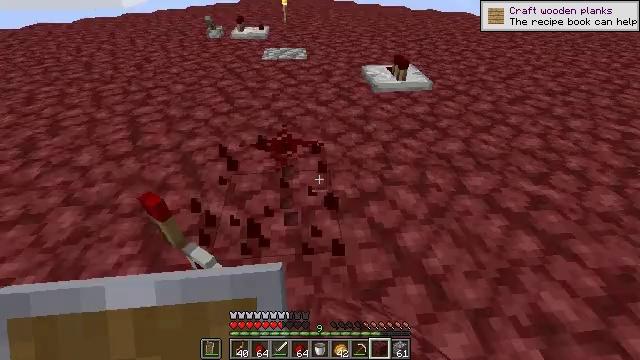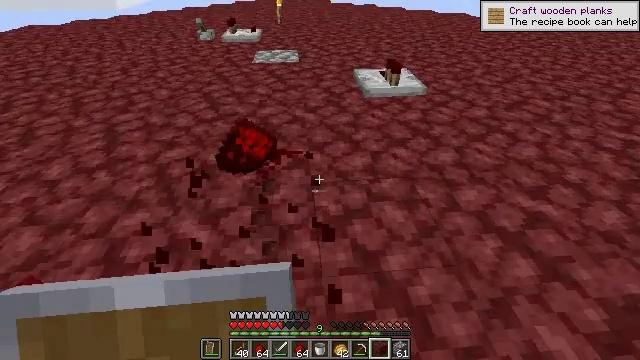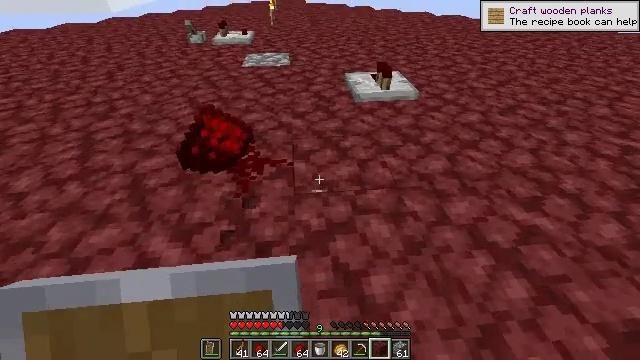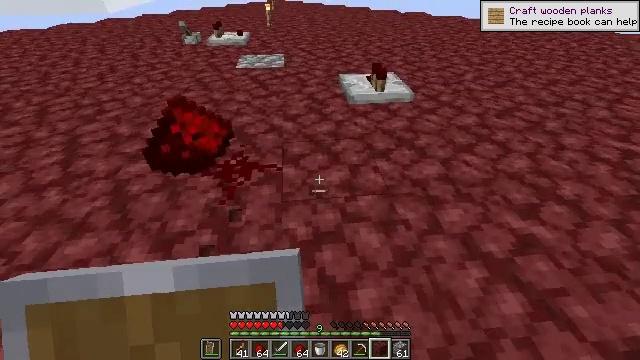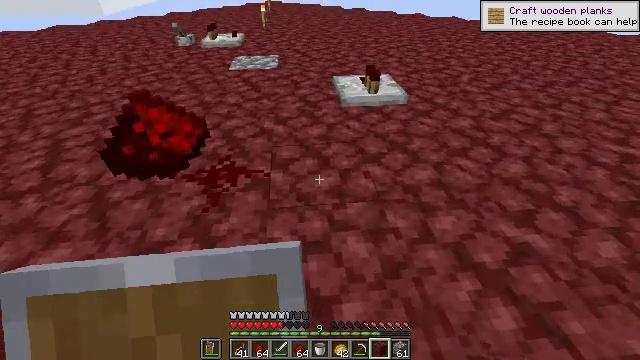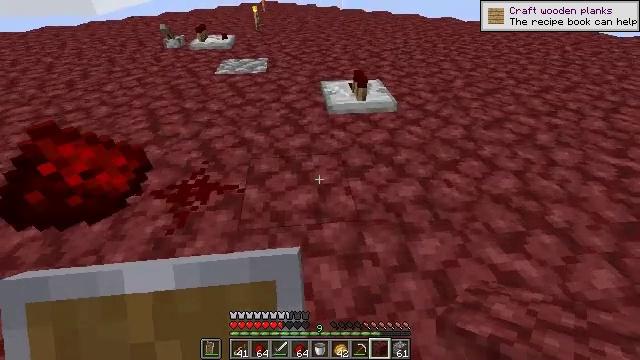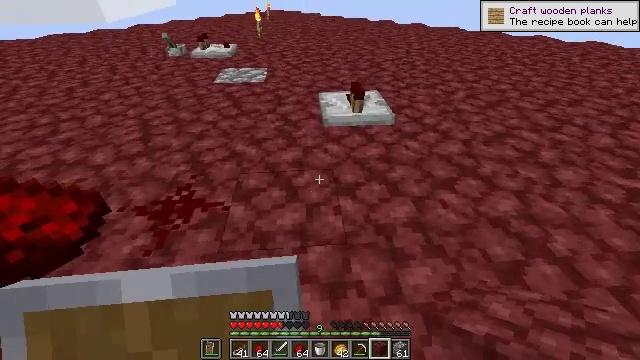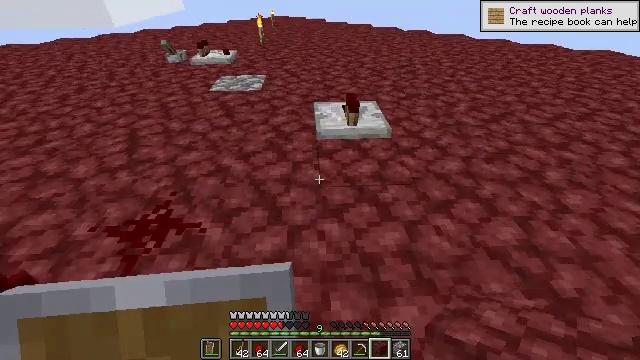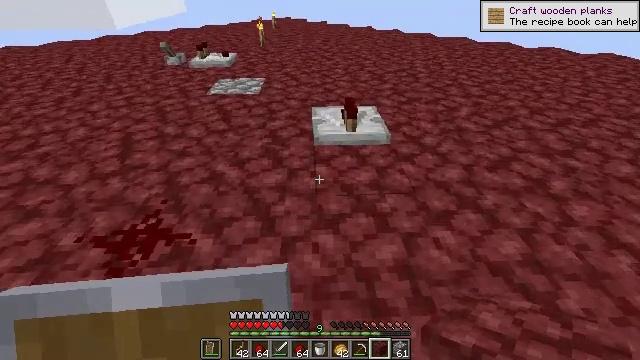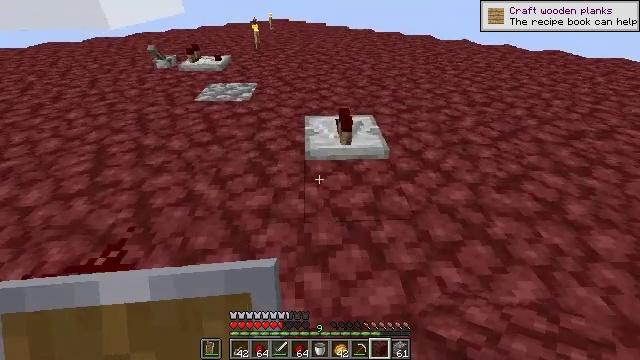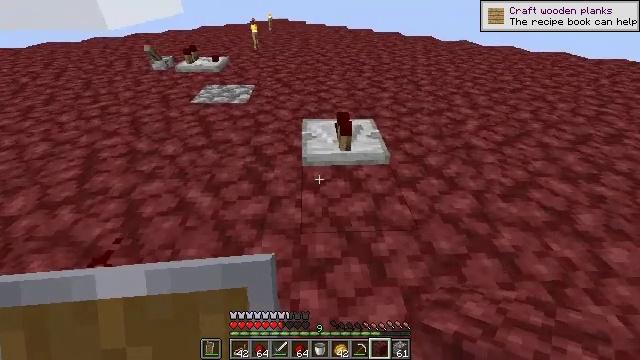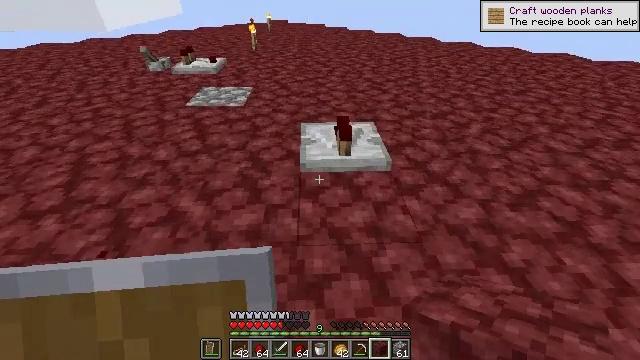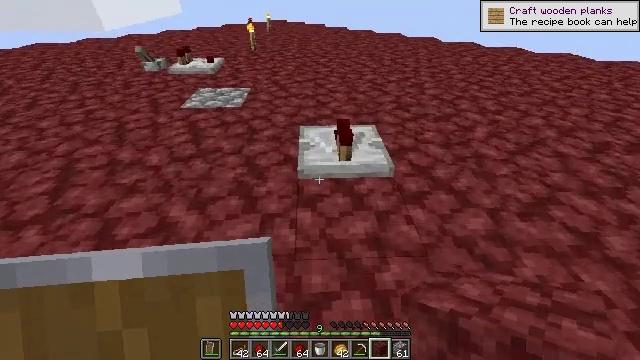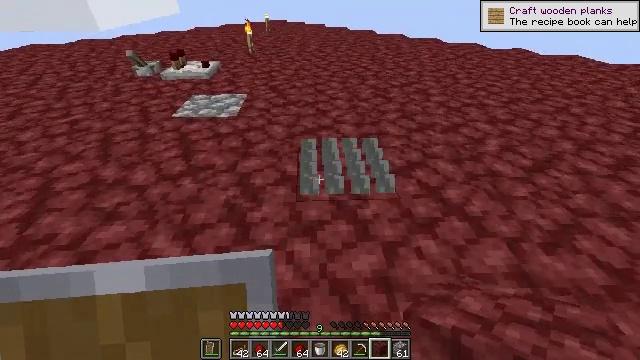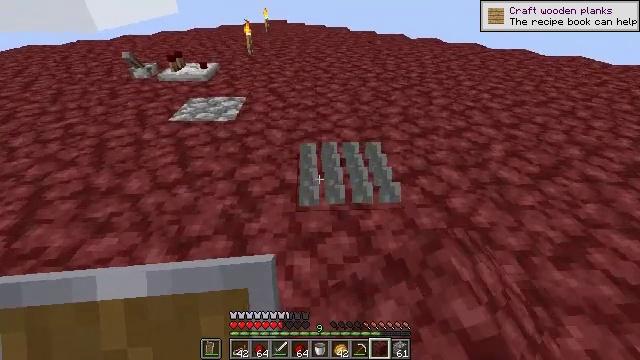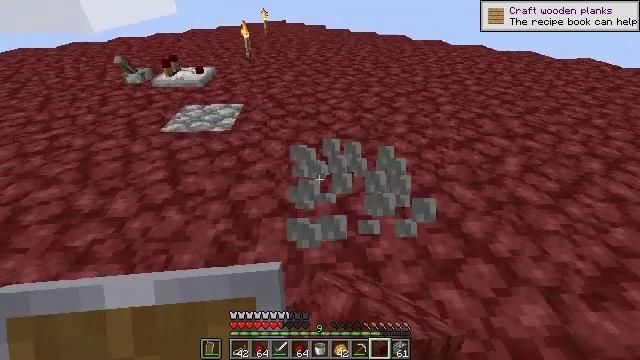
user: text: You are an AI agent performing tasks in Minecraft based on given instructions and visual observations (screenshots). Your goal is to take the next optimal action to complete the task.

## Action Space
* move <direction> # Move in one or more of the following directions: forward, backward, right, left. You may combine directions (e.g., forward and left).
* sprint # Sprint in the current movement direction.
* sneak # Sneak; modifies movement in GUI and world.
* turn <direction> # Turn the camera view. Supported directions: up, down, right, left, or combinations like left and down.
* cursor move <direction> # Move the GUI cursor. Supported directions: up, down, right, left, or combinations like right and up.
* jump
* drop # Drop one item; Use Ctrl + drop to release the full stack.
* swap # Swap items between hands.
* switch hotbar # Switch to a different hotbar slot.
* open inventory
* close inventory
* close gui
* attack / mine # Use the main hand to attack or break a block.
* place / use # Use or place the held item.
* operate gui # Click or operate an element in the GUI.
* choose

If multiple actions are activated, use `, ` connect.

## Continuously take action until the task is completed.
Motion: motion action
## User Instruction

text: Recycle the repeater from a redstone circuit.
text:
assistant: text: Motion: move forward and move right
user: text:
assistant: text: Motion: move forward and move right
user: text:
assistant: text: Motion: move forward and move right
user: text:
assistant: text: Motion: move forward and move right
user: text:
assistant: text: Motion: move forward and move right
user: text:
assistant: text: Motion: move forward and move right, turn left and up
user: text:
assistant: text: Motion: move forward, turn left
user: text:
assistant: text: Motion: move forward
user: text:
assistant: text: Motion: move forward
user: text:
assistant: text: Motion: move forward
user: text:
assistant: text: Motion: move forward
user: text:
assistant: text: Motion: move forward
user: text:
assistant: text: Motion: move forward, attack / mine
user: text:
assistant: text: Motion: move forward, attack / mine
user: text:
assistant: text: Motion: move forward, attack / mine
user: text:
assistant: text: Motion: move forward
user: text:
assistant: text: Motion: move forward
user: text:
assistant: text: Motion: no_op